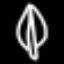
Label: leaf